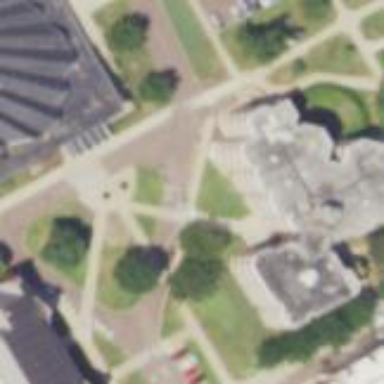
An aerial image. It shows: University building.